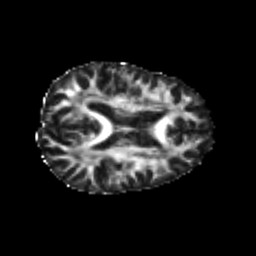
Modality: FA
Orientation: axial
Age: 24
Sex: female
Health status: healthy
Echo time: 0.074 s